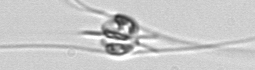
Label: Chaetoceros_danicus